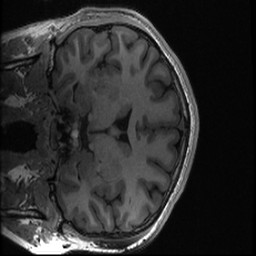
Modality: T1w
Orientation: coronal
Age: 19
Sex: male